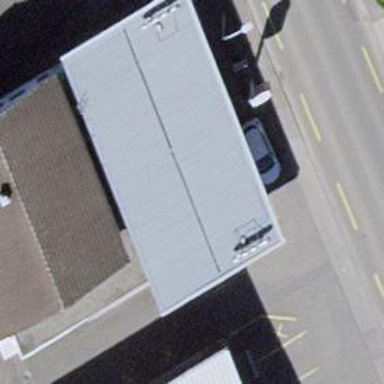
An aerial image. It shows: Fuel station.